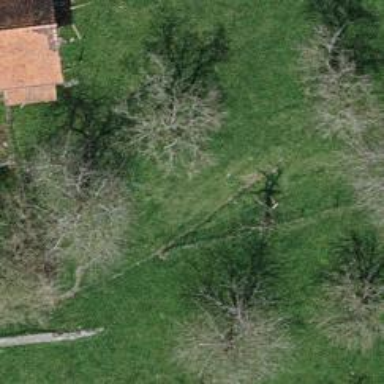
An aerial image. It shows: Beautiful tree in nature.